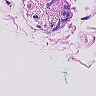
Metastatic tissue present: no